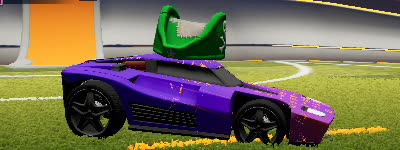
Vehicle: breakout